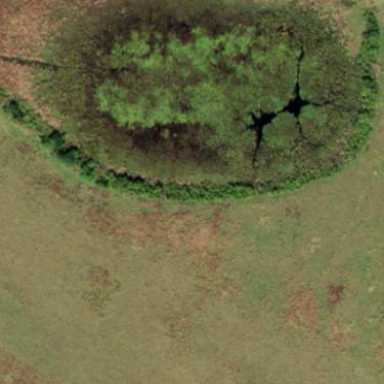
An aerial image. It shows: Marshy wetland area.